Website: ulta-beauty
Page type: address-validator
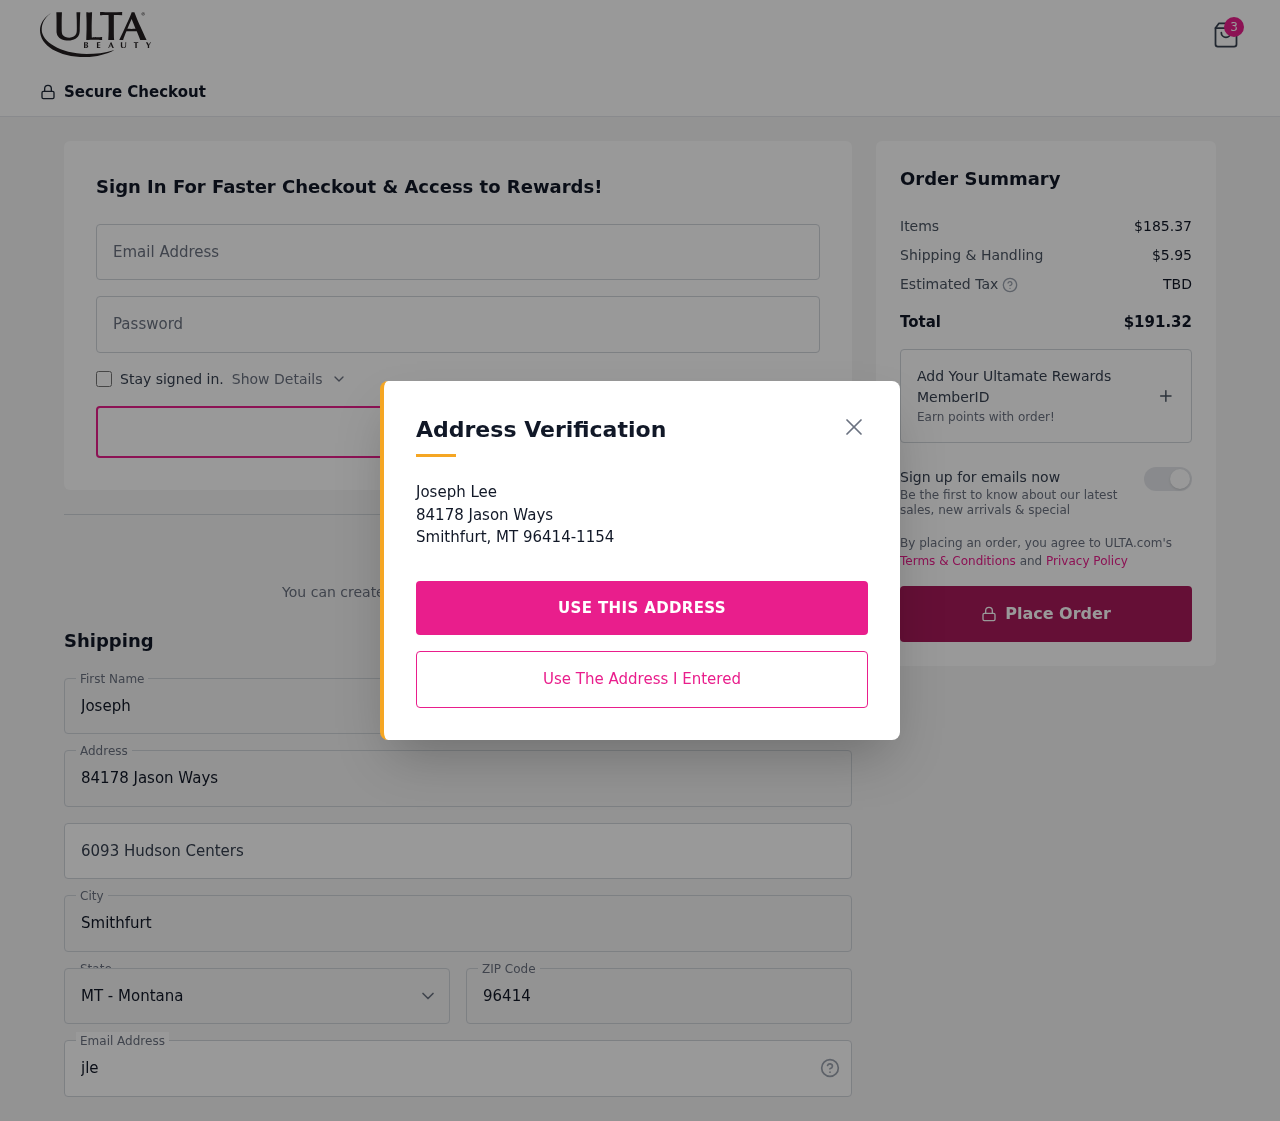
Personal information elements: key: PII_CITY
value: Smithfurt
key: PII_EMAIL
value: jlee@yahoo.com
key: PII_FIRSTNAME
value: Joseph
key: PII_LASTNAME
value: Lee
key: PII_POSTCODE
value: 96414
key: PII_STATE_ABBR
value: MT
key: PII_STREET
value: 84178 Jason Ways
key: PII_STREET2
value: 84178 Jason Ways
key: PII_STREET2
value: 6093 Hudson Centers
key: PII_FULLNAME2
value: Joseph Lee
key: PII_CITY2
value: Smithfurt
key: PII_STATE_ABBR2
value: MT
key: PII_POSTCODE_FULL
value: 96414
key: PII_POSTCODE_EXT
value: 1154
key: PII_POSTCODE_NUMERIC
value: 96414
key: PII_POSTCODE_EXT_NUMERIC
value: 1154
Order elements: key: ORDER_NUM_ITEMS
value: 3
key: ORDER_SUBTOTAL
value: $185.37
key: ORDER_SHIPPING_COST
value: $5.95
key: ORDER_TOTAL
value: $191.32